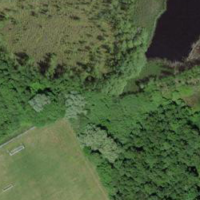
EUNIS habitat code: 52
Species observed at this site:
Cordulegaster bidentata